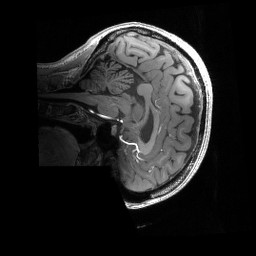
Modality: T1w
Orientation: sagittal
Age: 27
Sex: female